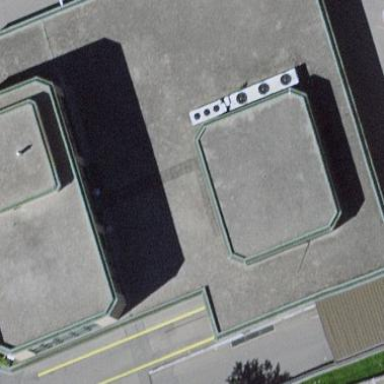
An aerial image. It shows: Commercial building.